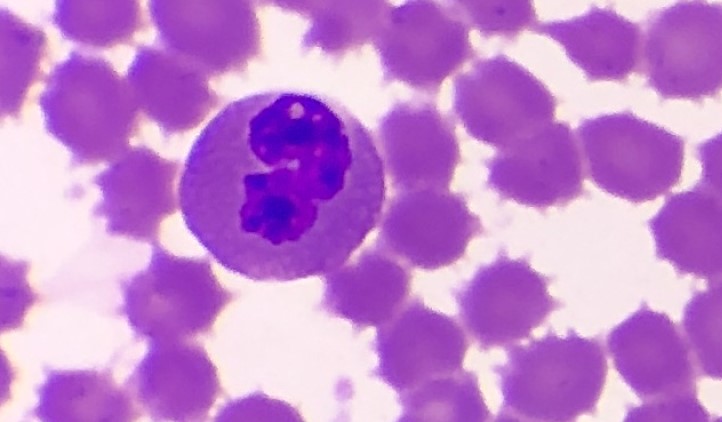
White blood cell type: Eosinophil